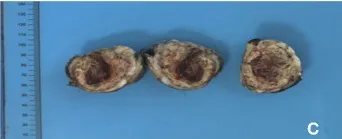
(B) After percutaneous liver biopsy, H&E stained showed the lession was composed of numerous large and small round cells, haphazardly oriented, containing variable amount of cytoplasm and prominent nucleolus (40x).
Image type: pathology (h&e)